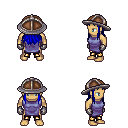
a pixel art fantasy rpg character, male body template, human, tanned skin, chain tabard jacket, gold greaves, blue unkempt hairstyle, chain helm, metal gloves, four views (front, back, left, right), 2x2 character sprite sheet, small pixel art, hard edges, no anti-aliasing